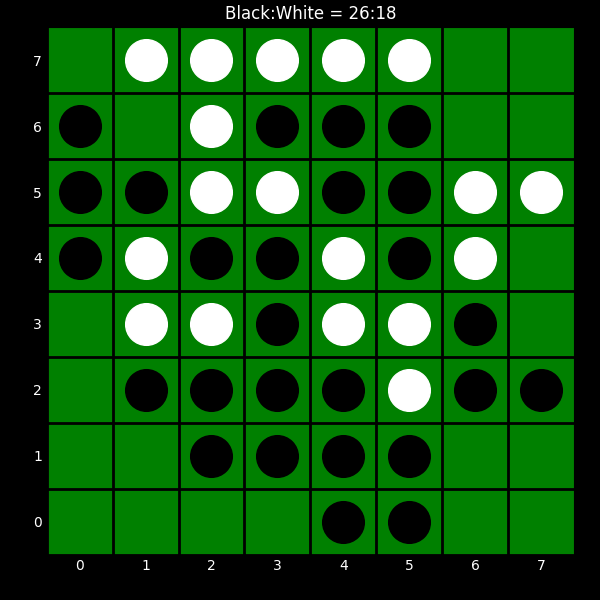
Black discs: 26
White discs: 18